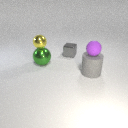
large gray rubber cylinder to the right of small gray metal cube